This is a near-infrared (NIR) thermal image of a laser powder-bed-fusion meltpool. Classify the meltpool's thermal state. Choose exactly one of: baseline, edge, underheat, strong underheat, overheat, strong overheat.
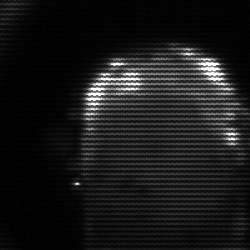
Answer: baseline